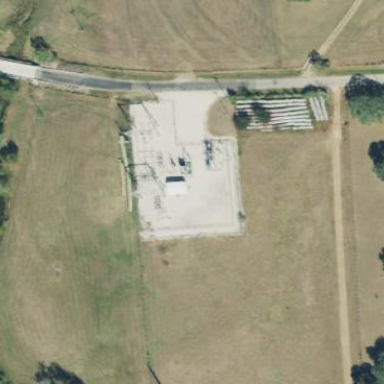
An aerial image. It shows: Distribution level power substation enclosed by fence.